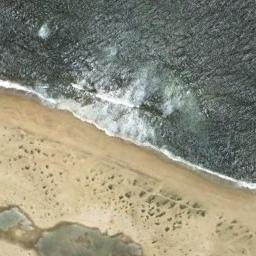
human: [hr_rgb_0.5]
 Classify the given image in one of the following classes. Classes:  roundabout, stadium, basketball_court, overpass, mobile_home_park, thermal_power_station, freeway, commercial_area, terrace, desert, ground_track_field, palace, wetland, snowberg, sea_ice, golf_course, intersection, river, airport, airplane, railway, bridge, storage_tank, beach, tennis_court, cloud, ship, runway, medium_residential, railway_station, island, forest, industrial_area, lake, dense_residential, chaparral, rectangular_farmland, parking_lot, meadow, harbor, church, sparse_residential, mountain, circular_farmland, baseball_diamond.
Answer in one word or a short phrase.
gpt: beach